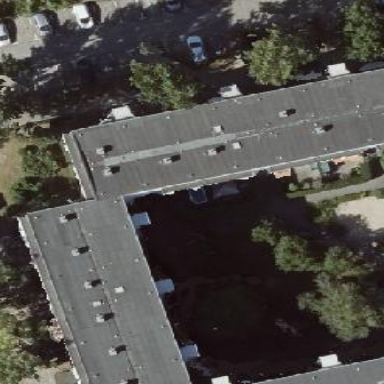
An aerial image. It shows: Building with apartments and flat roof.